【题型】解答题　【知识点】解析几何　【难度】easy
已知一隧道的顶部是抛物拱形，拱高是1米，跨度为2米，建立适当的平面直角坐标系，求相应坐标系下此拱形的抛物线方程。
【解答】
【答案】$x^2 = -y$

【分析】建立平面直角坐标系，设出抛物线方程，由拱高是1米，跨度为2米，得到点的坐标，代入抛物线方程求解。

【详解】建立如图所示平面直角坐标系：

设抛物线方程为$x^2 = -2py\ (p > 0)$，

由题意得，抛物线过点$(-1,-1)$，$(1,-1)$，

代入抛物线方程解得$p = \dfrac{1}{2}$，

所以抛物线方程为：$x^2 = -y$。
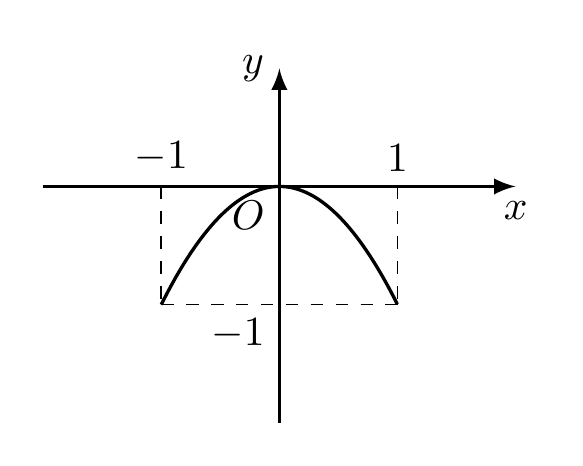